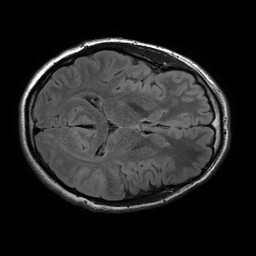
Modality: FLAIR
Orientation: axial
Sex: male
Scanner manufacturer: philips
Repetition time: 11 s
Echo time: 0.125 s